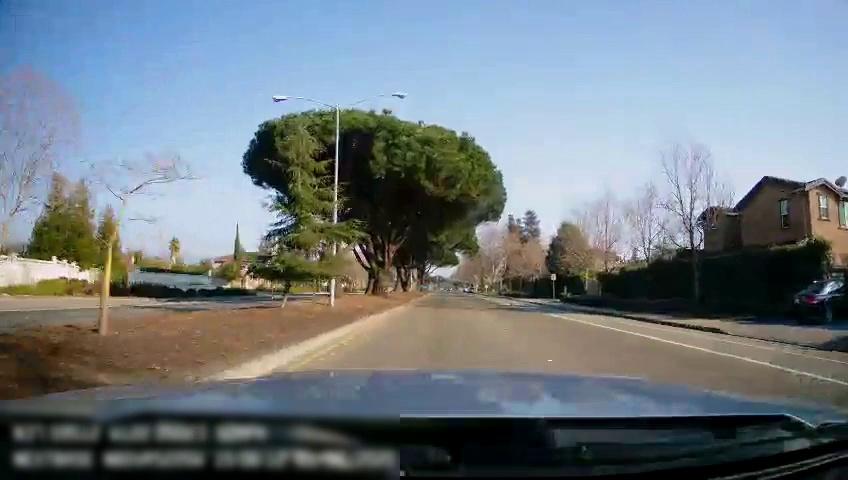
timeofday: Day
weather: Sunny
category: Drivable Space
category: Drivable Space
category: Vehicles | Car
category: Lanes | Current Lane
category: Lanes | Alternate Lane